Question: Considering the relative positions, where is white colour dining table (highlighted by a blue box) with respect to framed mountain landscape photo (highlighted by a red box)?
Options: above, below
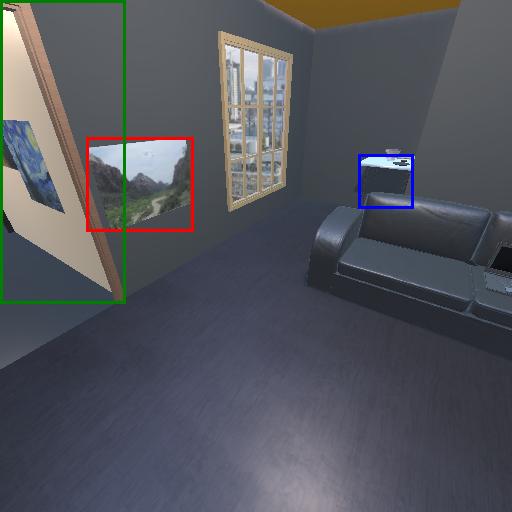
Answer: above